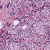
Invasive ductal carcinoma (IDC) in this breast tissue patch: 1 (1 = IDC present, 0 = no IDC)